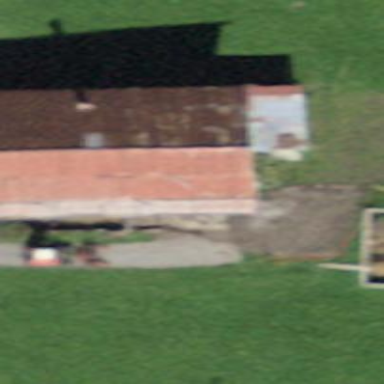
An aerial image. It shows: Barn.